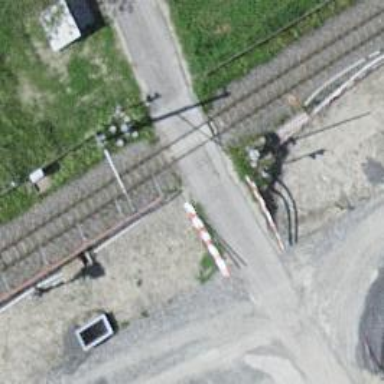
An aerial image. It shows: Level crossing with lights at the railway.